Question: I'm using 'Knockout JS' to toggle between two radio buttons. This works and now I'm trying to figure out how I can toggle a css class when I click 'yes/no' so I can show / hide the message box.

It's been a while since I implemented this and I'm new to Knockout. So I have two questions.
1. I see I'm using data-toggle="buttons-radio" to bind the buttons using Knockout. But I can't find any code in my js where I toggle the 'active / inactive' class. Should I find anything in my JS?
2. I know I can add data-bind="click: myFunction" on each radio input. But since I'm using data-toggle, I'm wondering if I can use that. If so, is this a more "correct" way, and how do I do it?
> '''
<label for="Store_is_web_store">Is this a web store?</label>
<div class="button-group binary" data-toggle="buttons-radio">
<span class="radio-wrapper">
<input type="radio" class="active" name="is_web_store" value="1" />
<span class="background">Yes</span>
</span>
<span class="radio-wrapper">
<input type="radio" class="inactive" name="is_web_store" value="0" checked="checked" />
<span class="background">No</span>
</span>
</div>
<div class="slide-in-out-container">
<div class="message-box">
<div class="message-text">
Msg here
</div>
</div>
</div>
'''
This is the only JS code that I use for this page:
'''
function registerStoreModel(){
var self = this;
self.brands = ko.observableArray();
self.brand_name = ko.observable();
self.brand_id = ko.observable();
// Add brand
self.addBrand = function() {
if (self.brand_name() != "") {
// Add brand to GUI list
self.brands.push(new brand(self.brand_id(), self.brand_name()));
self.brand_name("");
}
}.bind(self);
// Remove brand
self.removeBrand = function(brand) {
self.brands.remove(brand);
}
}
'''
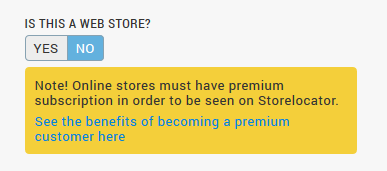
Answer: Without seeing your JavaScript it's hard to give you an exact answer however assuming you have an observable on your view model called isWebstore, I believe the following should set you on your way.
'''
<div class="button-group binary" data-toggle="buttons-radio">
<span class="radio-wrapper">
<input type="radio" class="active" name="is_web_store" value="1" data-bind="checked: isWebstore" />
<span class="background">Yes</span>
</span>
<span class="radio-wrapper">
<input type="radio" class="inactive" name="is_web_store" value="0" data-bind="checked: isWebstore" />
<span class="background">No</span>
</span>
</div>
<div data-bind="visible: isWebstore() === '1'" class="slide-in-out-container">
<div class="message-box">
<div class="message-text">
Msg here
</div>
</div>
</div>
'''
Here's a very basic example of it working on <URL>.